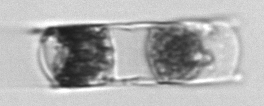
Label: Hemiaulus